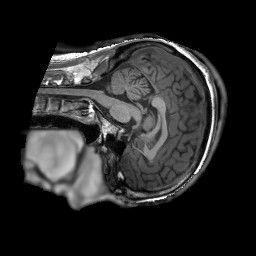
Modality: T1w
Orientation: sagittal
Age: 28
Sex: male
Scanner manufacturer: siemens
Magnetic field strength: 3 T
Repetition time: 2.3 s
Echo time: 0.00232 s